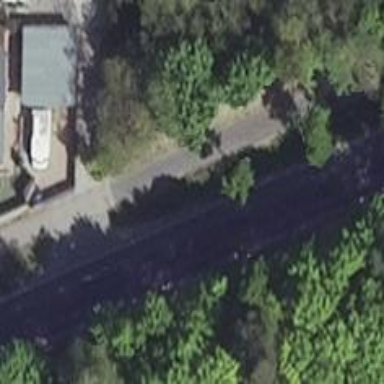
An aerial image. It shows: Deciduous broadleaved tree typically found along the street.